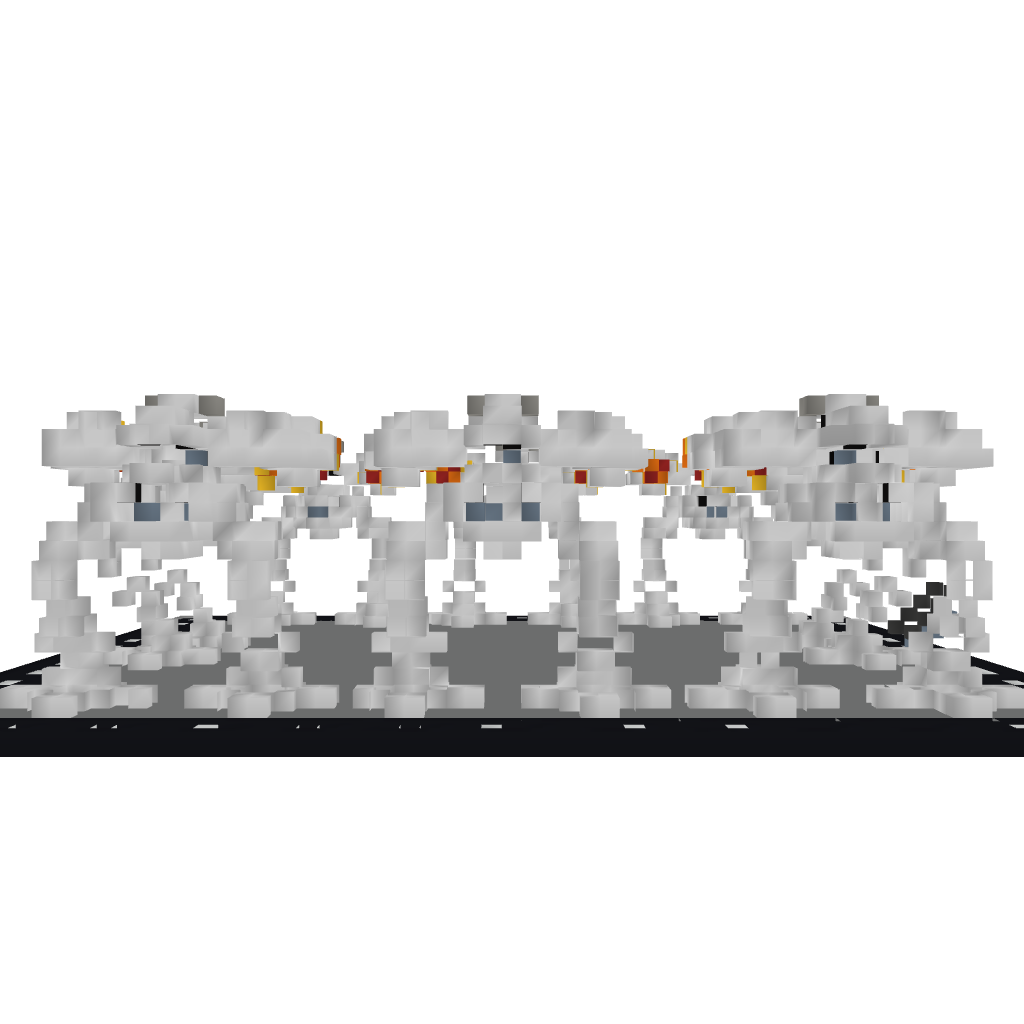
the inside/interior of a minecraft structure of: MechWarriors